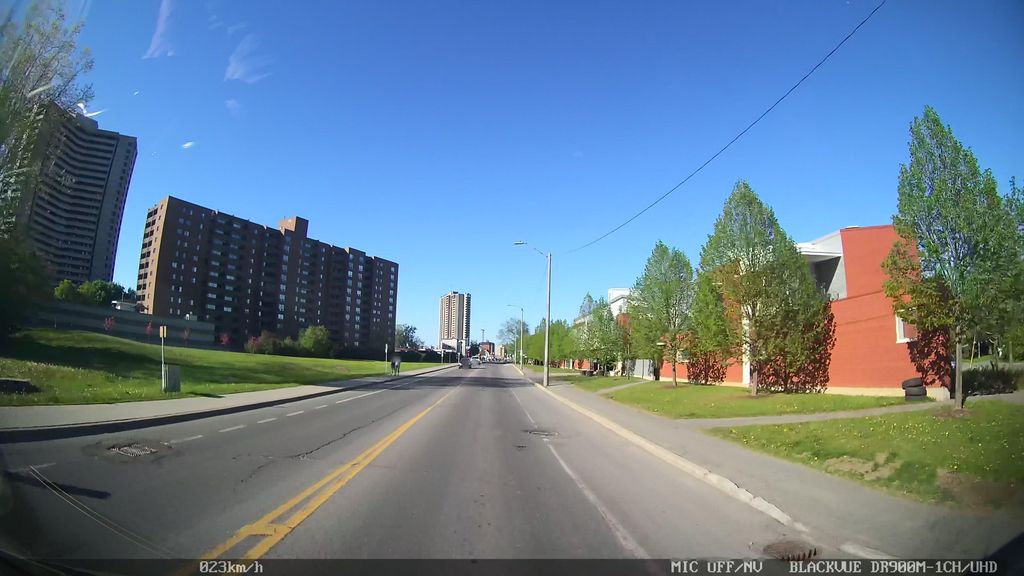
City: ottawa-gatineau